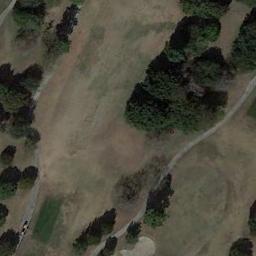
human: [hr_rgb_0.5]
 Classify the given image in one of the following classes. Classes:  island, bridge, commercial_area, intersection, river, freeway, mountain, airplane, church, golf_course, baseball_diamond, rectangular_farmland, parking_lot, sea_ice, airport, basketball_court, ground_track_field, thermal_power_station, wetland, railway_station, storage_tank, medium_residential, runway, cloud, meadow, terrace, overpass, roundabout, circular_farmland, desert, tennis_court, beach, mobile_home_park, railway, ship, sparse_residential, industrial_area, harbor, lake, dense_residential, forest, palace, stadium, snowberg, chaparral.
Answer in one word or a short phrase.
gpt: golf_course